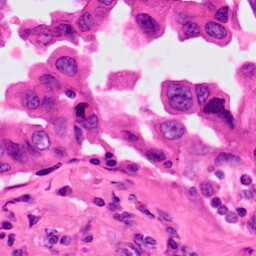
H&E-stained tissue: Lung